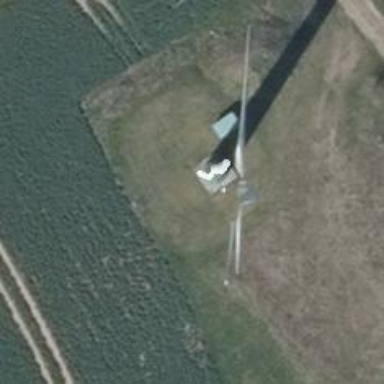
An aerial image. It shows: Wind power generator employing wind turbines.